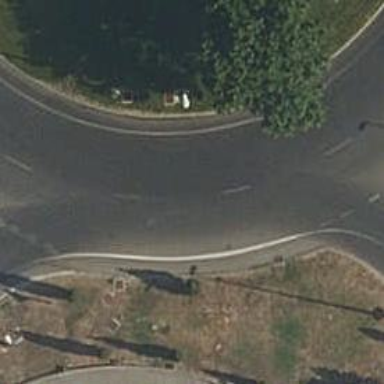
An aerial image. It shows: Tertiary road with asphalt surface leading to roundabout junction.